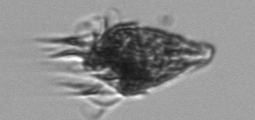
Label: Strombidium_wulffi